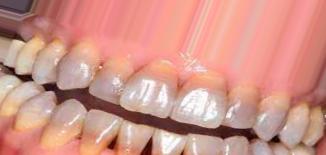
Condition: Tooth Discoloration